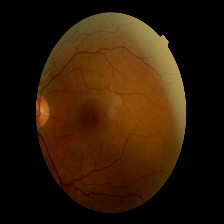
Diabetic retinopathy grade: Mild